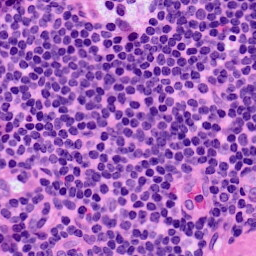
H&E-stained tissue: LymphNode